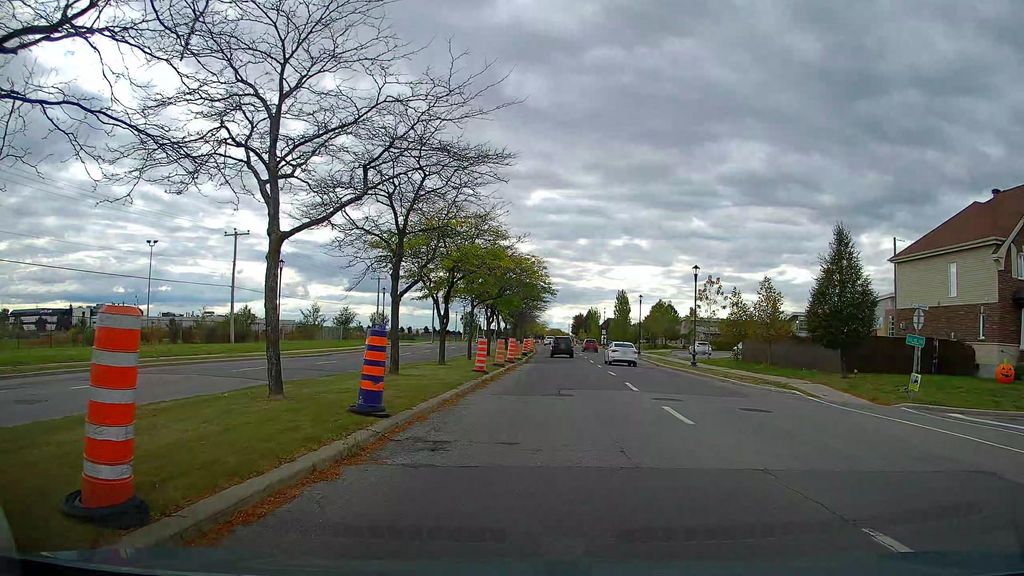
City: montreal